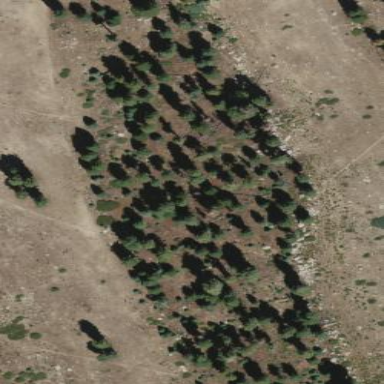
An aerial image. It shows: Forest with evergreen needle-leaved trees that produce timber and wood.